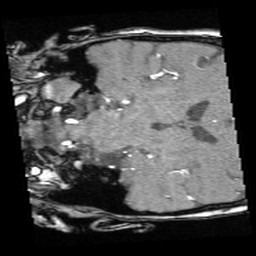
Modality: angio
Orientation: coronal
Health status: ill
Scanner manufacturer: siemens
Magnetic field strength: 3 T
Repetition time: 0.02 s
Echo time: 0.0035 s